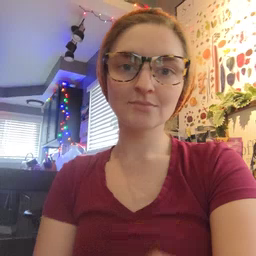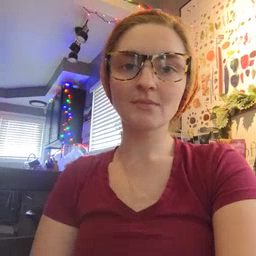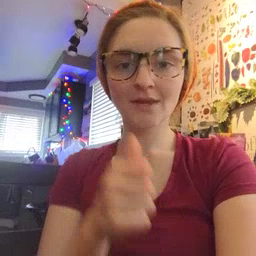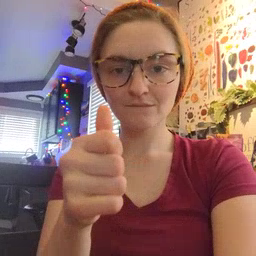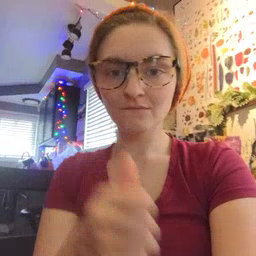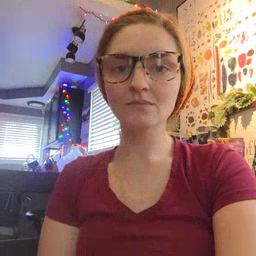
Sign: yourself